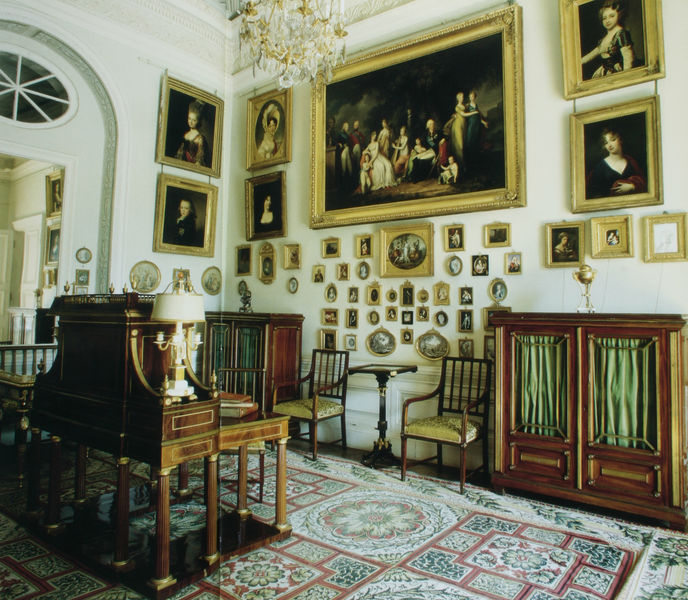
Titel: Familienkabinett
Künstler: Vincenzo Brenna
Standort: St. Petersburg
Institution: Schloss Pawlowsk
Schlagwörter: blau, gemälde, weiß, frauen, gelb, grün, menschen, mädchen, ocker, blume, blumen, braun, bunt, elegant, fenster, frankreich, frau, holz, lampe, lampen, licht, marmor, raum, schwarz, stuhl, stühle, tisch, tür, zimmer, rot, schloss, beige, muster, ornament, teppich, alt, wand, falten, historie, rahmen, bild, goldrahmen, innenraum, möbel, portrait, porträt, tischbein, türbogen, vorhang, boden, gold, interieur, sessel, stoff, adel, familie, familienporträt, kind, kinder, oval, rund, arbeitszimmer, bilder, fotos, kommode, schrank, schreibtisch, wohnzimmer, lampenschirm, bogen, füsse, saal, fliessen, ölgemälde, salon, klavier, teppichboden, tischchen, kronleuchter, leuchter, lüster, durchgang, gemach, tor, galerie, foto, fotografie, photographie, fussboden, eingang, palast, porträts, tischbeine, fliesen, kugel, herrscher, mosaik, kunst, bildnisse, portraits, österreich, intarsien, photo, biedermeiser, biedermeier, farbfoto, residenz, stuhlbeine, empfang, familienbild, sammlung, königin, kabinett, sekretär, einrichtung, empire, hängung, globus, furnier, perser, beistelltisch, funier, teak, wertvoll, tradition, gegenstände, schränke, vitrinen, ahnengalerie, ausstattung, luster, ölbilder, sissi, rhmen, stüle, bodenmosaik, kleinformat, farbfotografie, portaits, kunstsammlung, versai, gemäld, bilde, kommoden, architektue, barocke hängung, königinnen, porträtgalerie, schlossführung, schränkr, stilmöbel, großformat, petersburger hängung, zimmr, petersburger, kleinformate, großformate, pakast, rold, familienportraits, sitzgeräte, umrahmungen